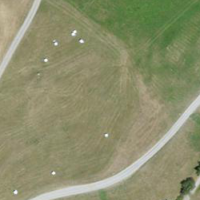
EUNIS habitat code: 26
Species observed at this site:
Vanessa cardui
Campanula glomerata
Salvia pratensis